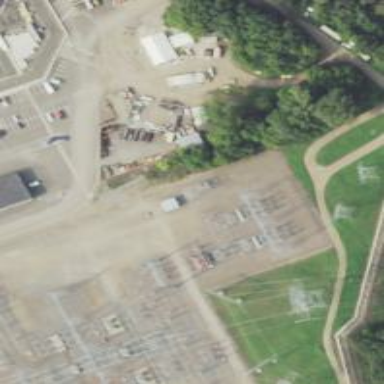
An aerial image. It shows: Switch used for power control.